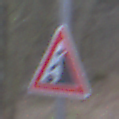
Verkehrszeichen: SteinschlagRechts
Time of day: MorningAfternoon
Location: Outdoor (Nature)
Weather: Overcast
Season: Winter
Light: Natural